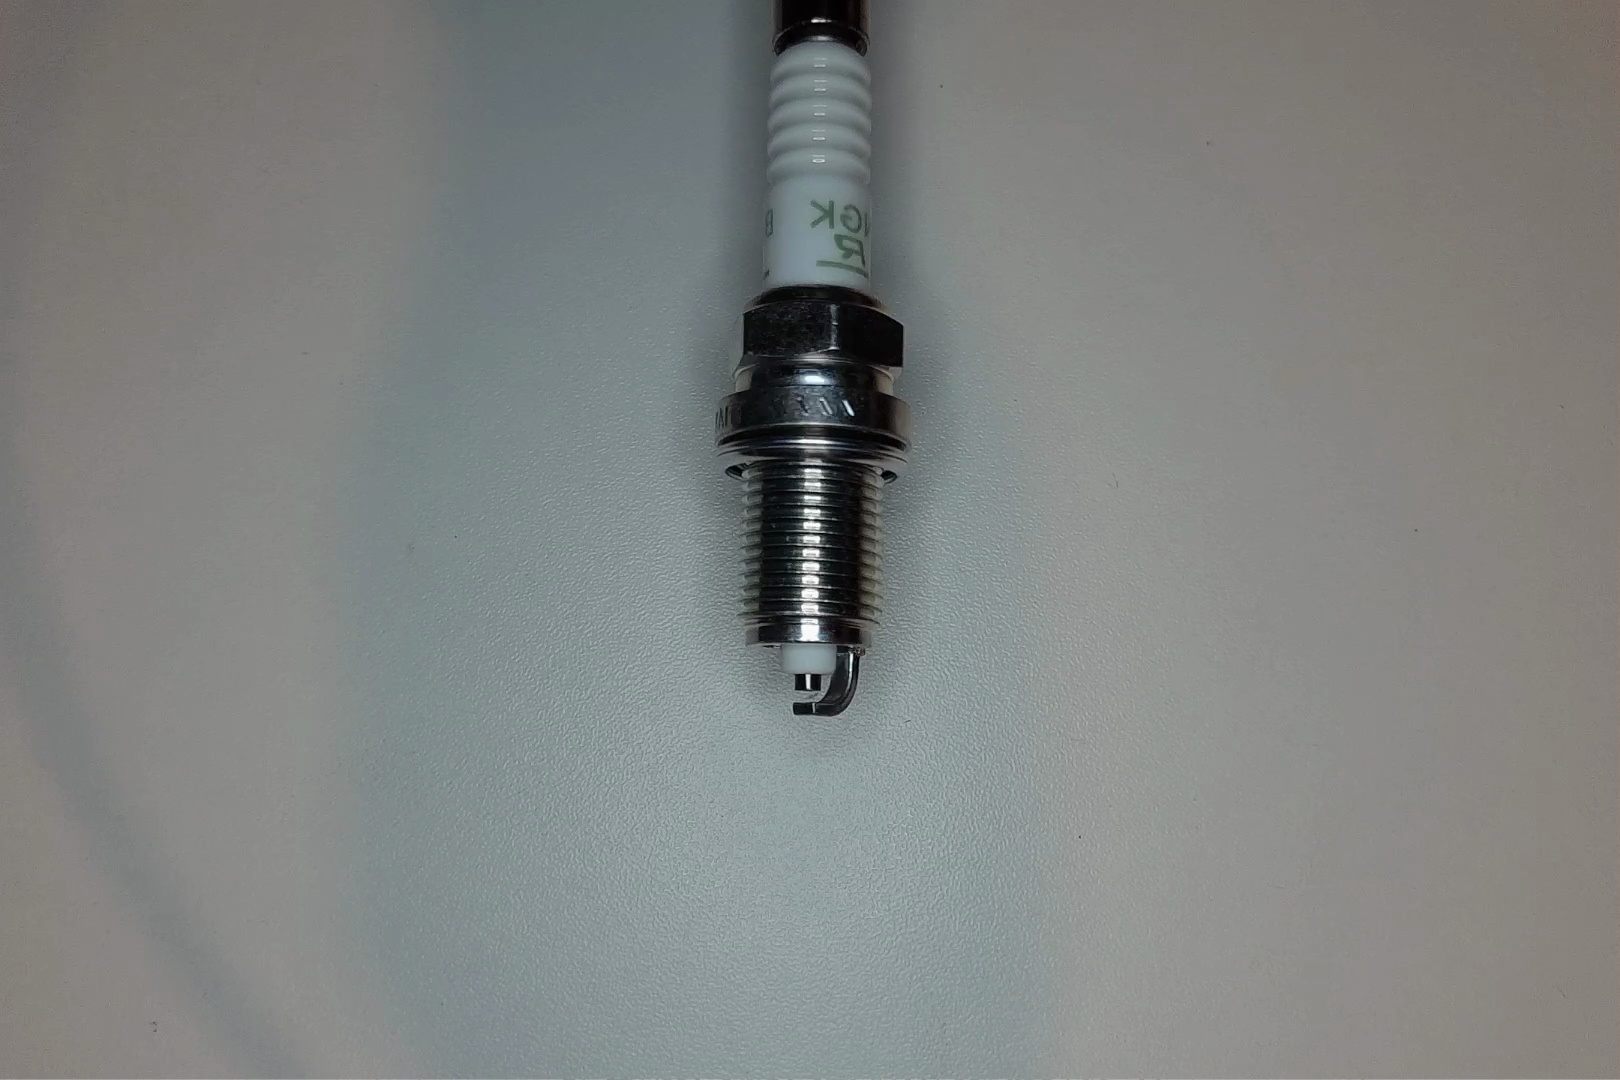
Label: no anomaly